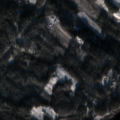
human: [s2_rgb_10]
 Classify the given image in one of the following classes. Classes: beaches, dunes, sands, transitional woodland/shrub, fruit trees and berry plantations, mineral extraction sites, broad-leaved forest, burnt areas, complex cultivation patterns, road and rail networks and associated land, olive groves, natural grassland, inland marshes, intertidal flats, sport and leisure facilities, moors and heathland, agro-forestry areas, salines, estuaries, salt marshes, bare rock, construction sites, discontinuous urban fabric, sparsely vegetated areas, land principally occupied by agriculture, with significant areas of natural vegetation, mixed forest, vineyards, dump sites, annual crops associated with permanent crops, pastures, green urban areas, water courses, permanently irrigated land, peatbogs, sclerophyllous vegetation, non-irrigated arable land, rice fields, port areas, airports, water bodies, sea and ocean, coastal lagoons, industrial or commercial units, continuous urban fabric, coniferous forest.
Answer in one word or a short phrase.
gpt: coniferous forest, mixed forest, water bodies